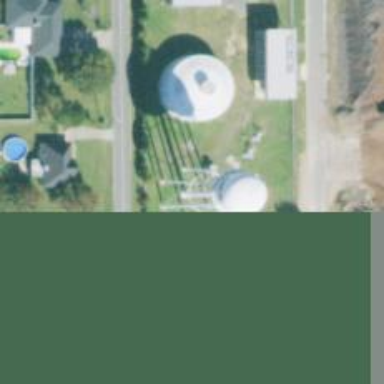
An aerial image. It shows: Water tower that is man-made.